Field crop: tomato
Growth stage: 2
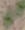
Species: solanum